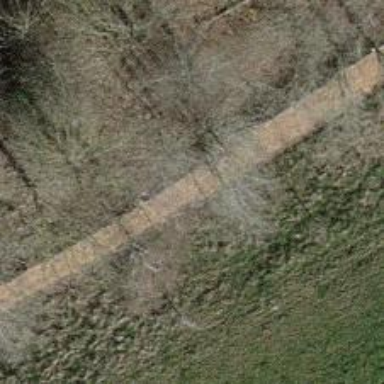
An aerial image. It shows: Path with woodchips surface.